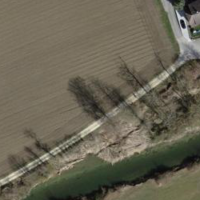
EUNIS habitat code: 52
Species observed at this site:
Populus tremula
Lysimachia vulgaris
Chorthippus biguttulus